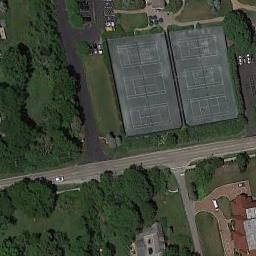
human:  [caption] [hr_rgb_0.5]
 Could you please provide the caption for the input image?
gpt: Many trees are near the tennis courts .

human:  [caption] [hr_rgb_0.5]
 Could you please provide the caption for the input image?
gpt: There are four tennis courts on the vacant lot .

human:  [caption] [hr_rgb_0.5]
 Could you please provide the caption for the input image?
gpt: There is a road distance between the tennis court and the building on the lawn, With many trees next to it .

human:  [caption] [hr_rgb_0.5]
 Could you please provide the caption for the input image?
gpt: The tennis court is on the grass next to some trees .

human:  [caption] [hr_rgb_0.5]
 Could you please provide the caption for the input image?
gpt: There are some green trees beside the tennis courts .